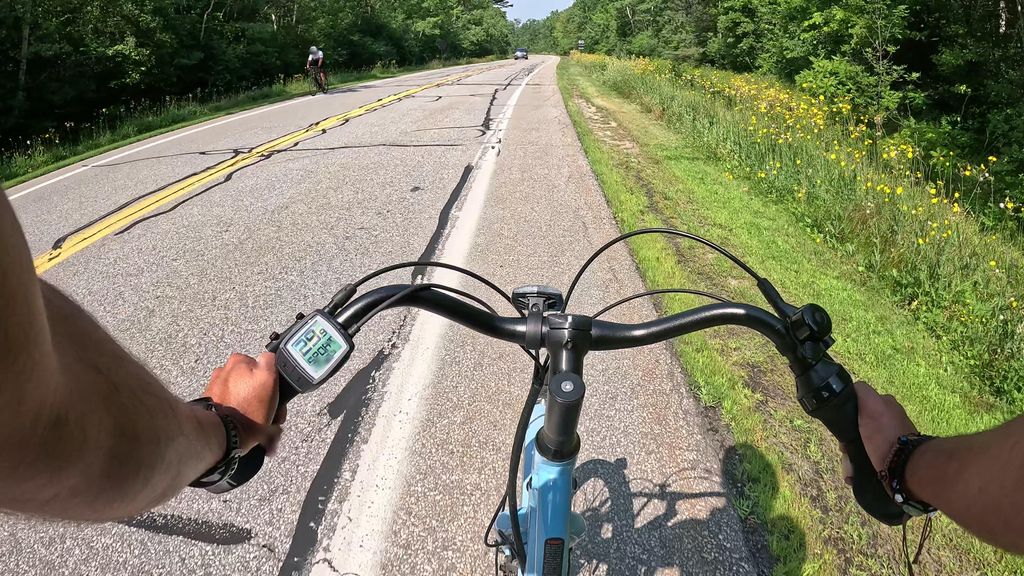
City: ottawa-gatineau